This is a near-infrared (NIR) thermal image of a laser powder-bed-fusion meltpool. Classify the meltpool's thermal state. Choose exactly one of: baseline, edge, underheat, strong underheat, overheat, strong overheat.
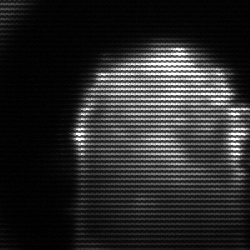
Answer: baseline